Aerial crown-view tile of a tropical tree (Barro Colorado Island, Panama), acquired 20250317:
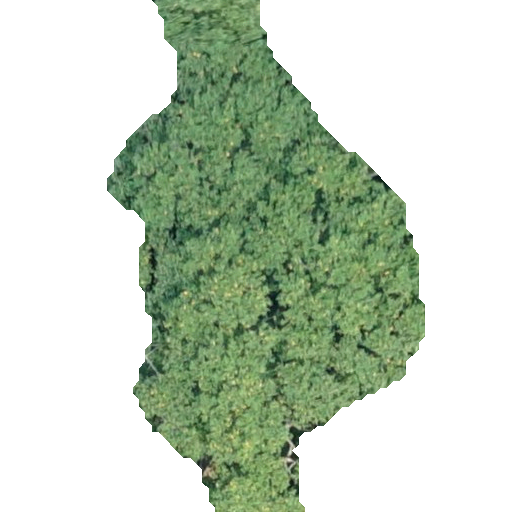
Species: Hieronyma alchorneoides
GBIF accepted scientific name: Hieronyma alchorneoides
Crown area: 158.834 m²